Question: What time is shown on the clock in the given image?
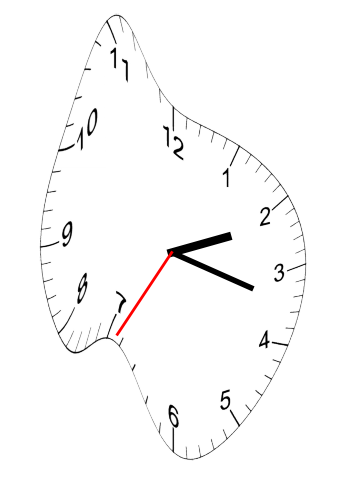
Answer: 02:17:35